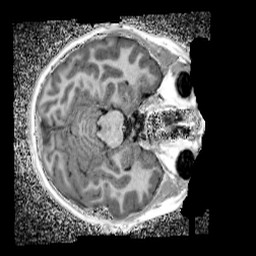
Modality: UNIT1_denoised
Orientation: axial
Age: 9
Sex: female
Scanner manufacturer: siemens
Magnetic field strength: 3 T
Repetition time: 4 s
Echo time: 0.00299 s